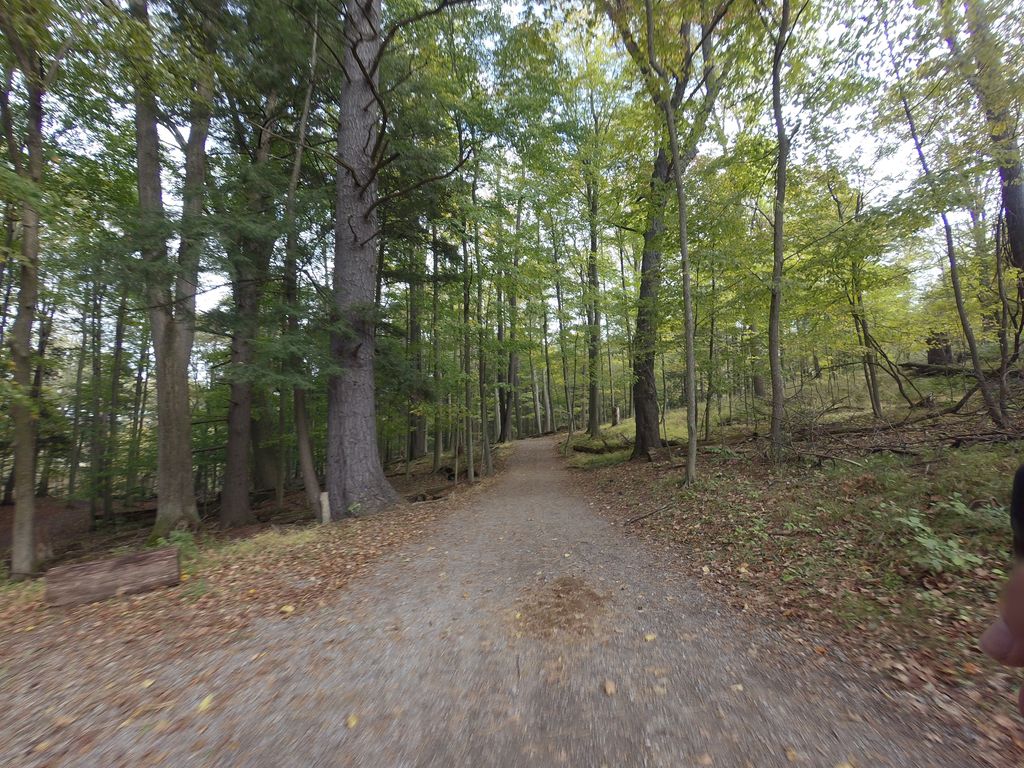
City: hamilton